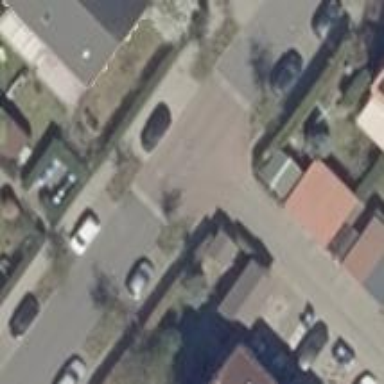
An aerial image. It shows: Residential road with separate sidewalks on both sides.